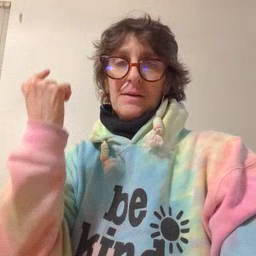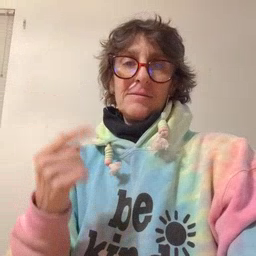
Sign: black